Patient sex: M
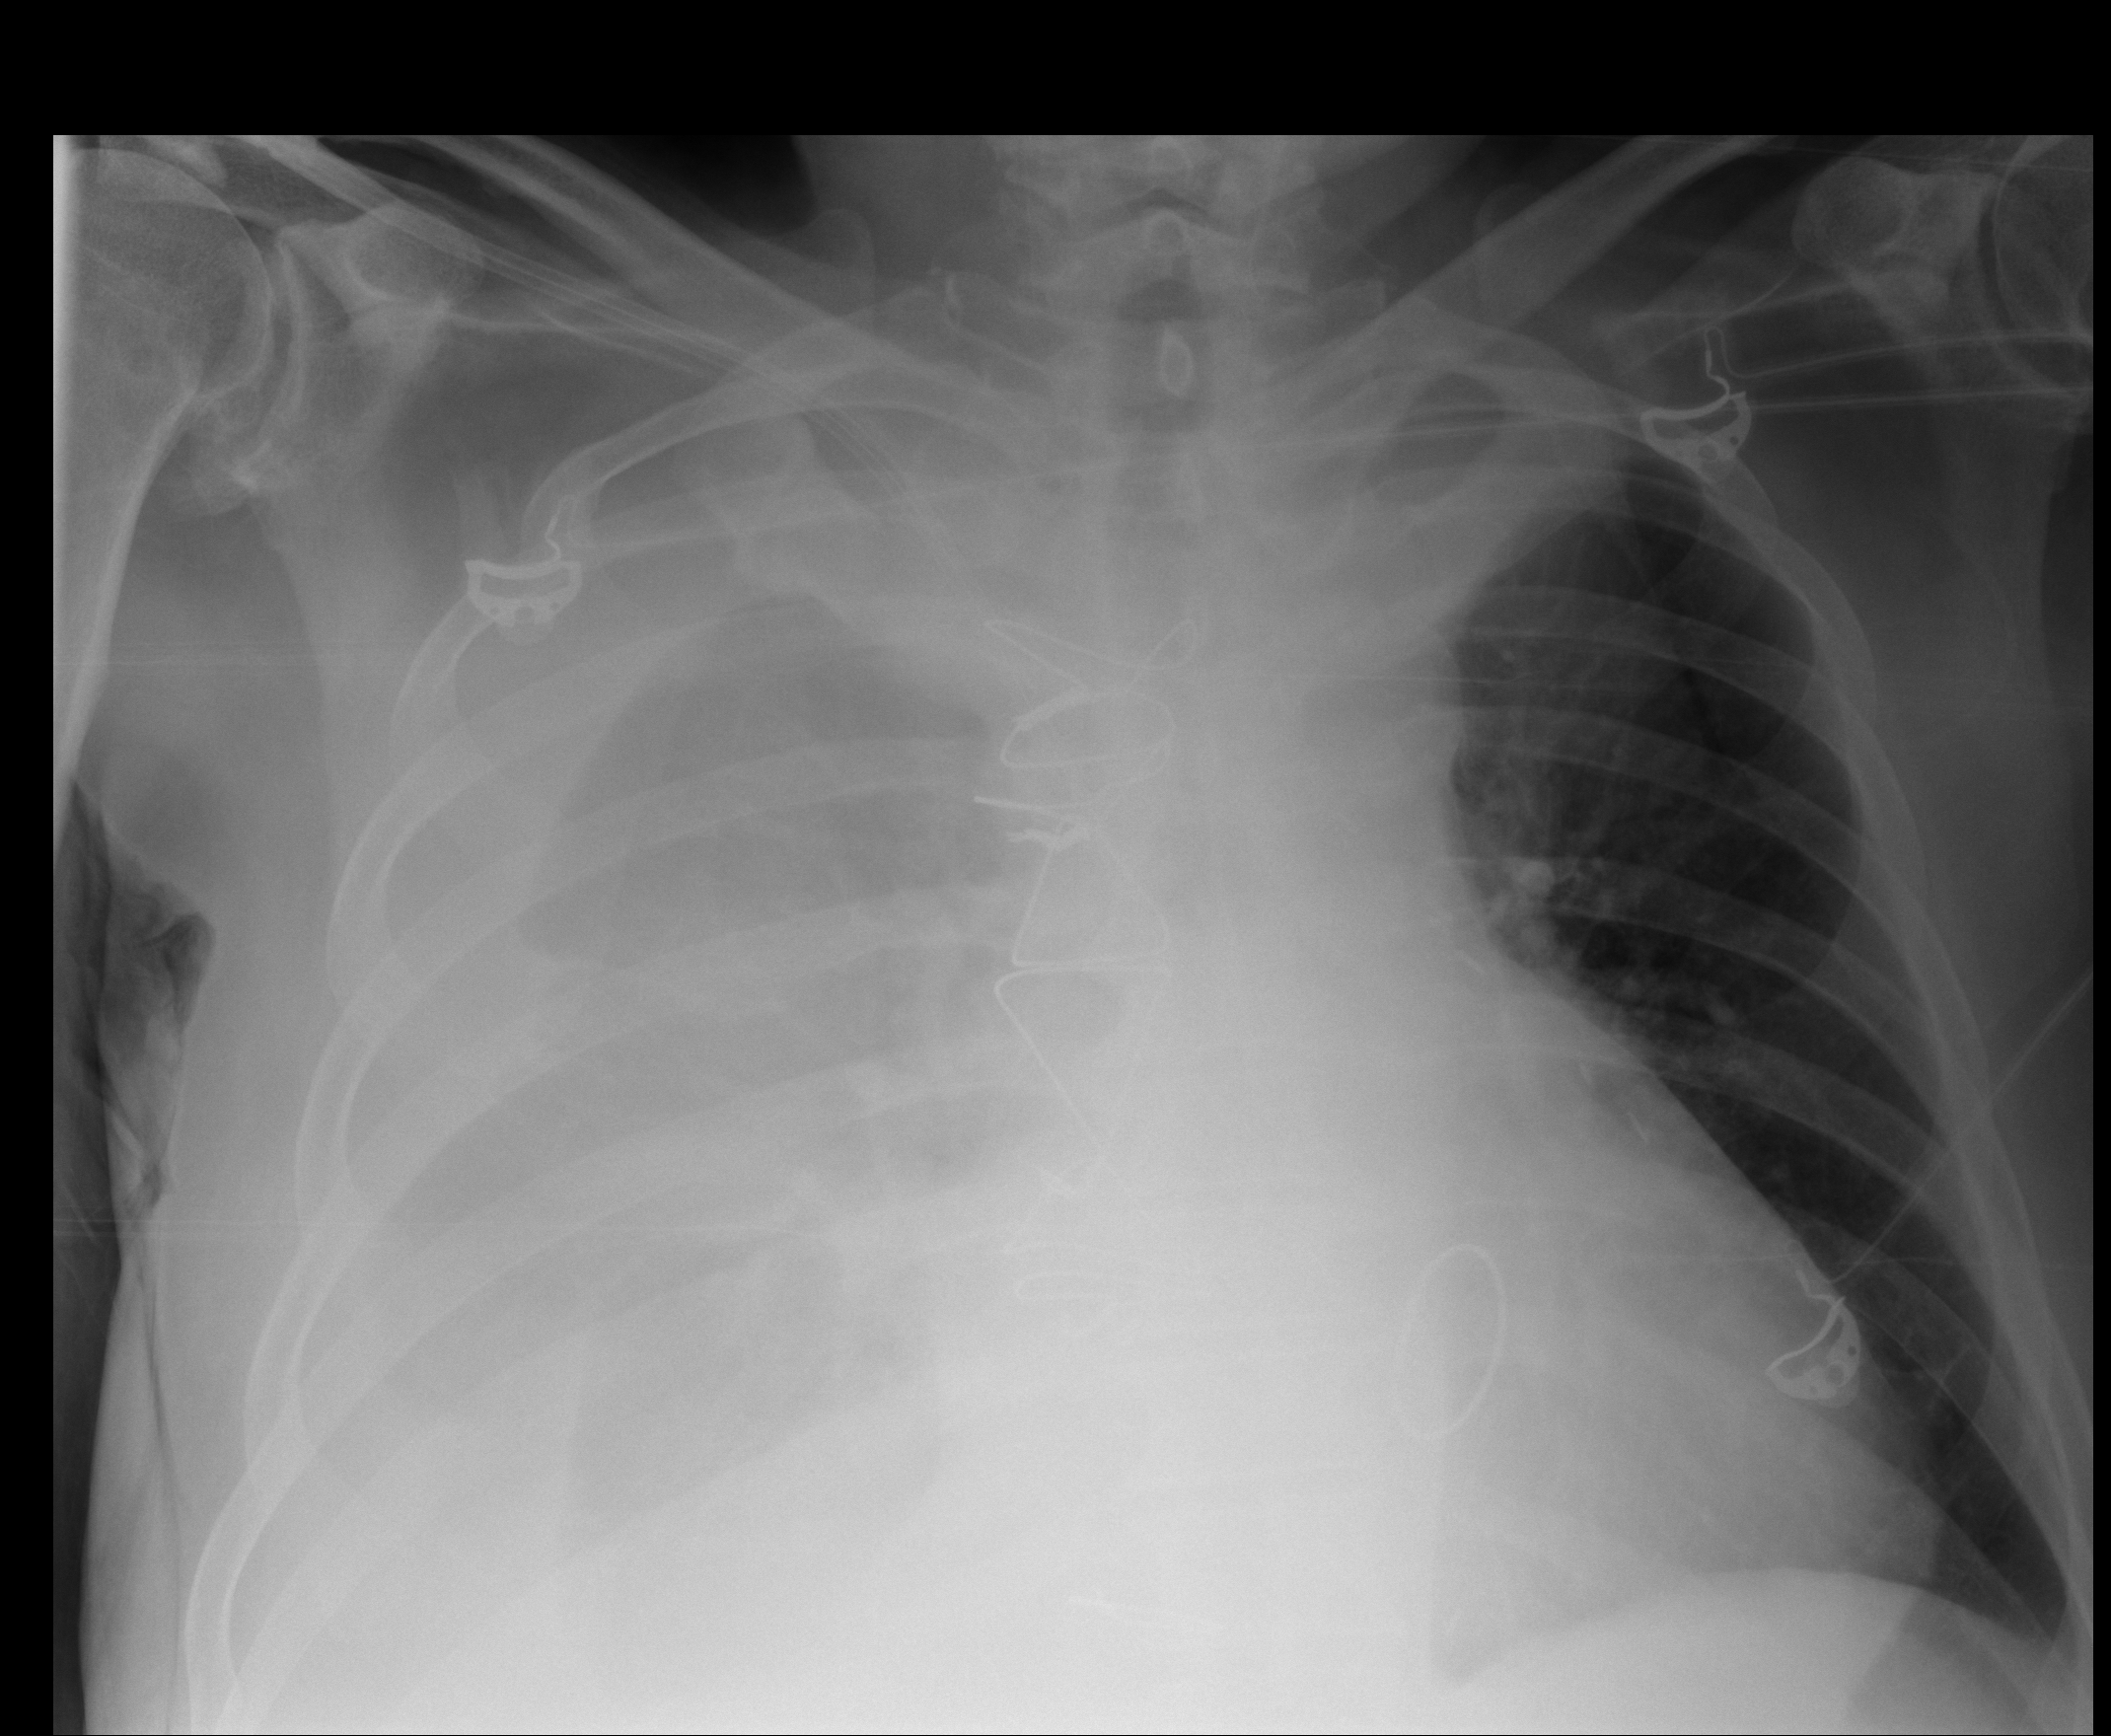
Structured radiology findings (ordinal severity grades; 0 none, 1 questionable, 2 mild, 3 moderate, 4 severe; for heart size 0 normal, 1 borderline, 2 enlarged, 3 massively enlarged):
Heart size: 2
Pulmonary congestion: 0
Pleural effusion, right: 4
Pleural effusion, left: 0
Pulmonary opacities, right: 0
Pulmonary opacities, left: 0
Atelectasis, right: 4
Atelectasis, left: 2